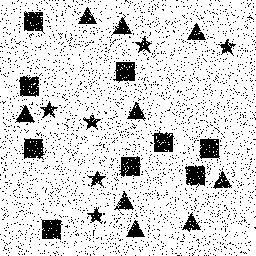
Squares: 9
Triangles: 9
Stars: 6
Total shapes: 24